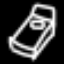
Label: bed